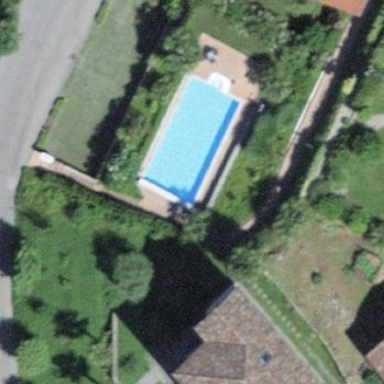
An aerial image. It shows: Swimming pool located in leisure land.